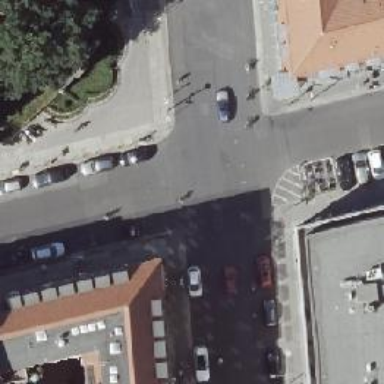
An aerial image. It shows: Unmarked crossing on asphalt footway.